Current action and preconditions to check: trajectory_clear

Your task: For each precondition in the list above, predict whether it will hold at this action.

Consider the current scene as observed from the mobile robot's camera, and analyze the predicted future states of all dynamic agents (e.g., people, animals, vehicles, or any moving entities) within the NEXT SECOND.

IMPORTANT: Only answer "very likely" if you are absolutely certain—based on strong, clear evidence—that a dynamic agent will violate the precondition in the predicted future state. Do NOT answer "very likely" for unlikely, ambiguous, or low-probability risks.

Ask yourself for each precondition: Is there a high probability, with clear and convincing evidence, that the predicted future states of any dynamic agent will interfere with the predicted future state of the currently executing action within the NEXT SECOND, causing that precondition to fail?

Assess the risk level based on these predictions. Use "likely" or "very likely" if motions create a clear risk of interference.

Use "neutral" or "improbable" if agents are nearby but their predicted paths are clearly diverging or non-conflicting.

Failure Risk Categories: "very improbable", "improbable", "neutral", "likely", "very likely"

Answer Format: Output ONLY the probability_of_failure value from these categories: "very improbable", "improbable", "neutral", "likely", "very likely"

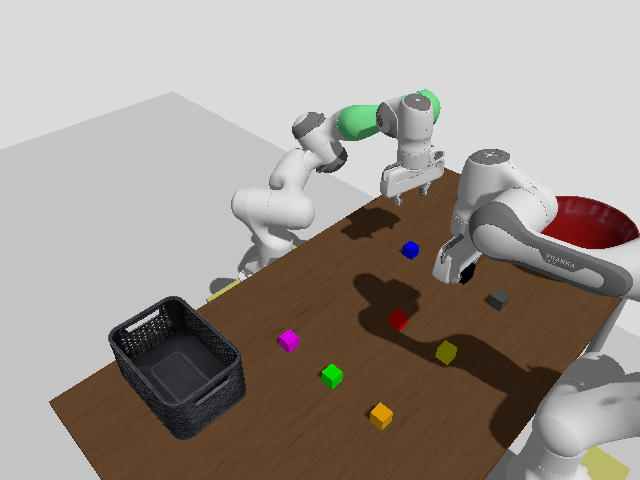

Answer: very improbable